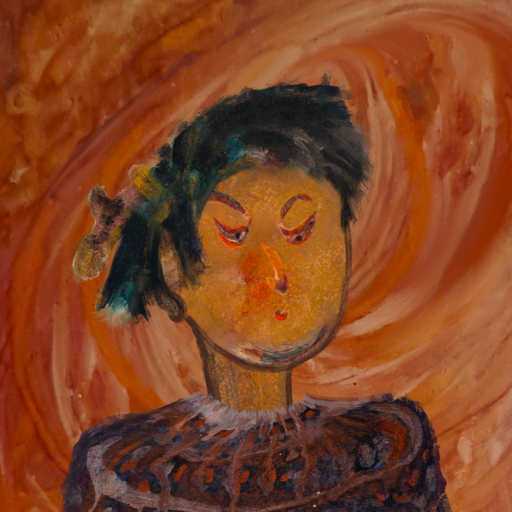
Background: Pious_Lady, Head And Neck Side: Pipe, Face Side: Hypocrite, Bust: Hypocrite, Hair Side: Pipe, Head Accessory: Blank, Second Necklace: Blank, Necklace: Blank, Baby: Blank